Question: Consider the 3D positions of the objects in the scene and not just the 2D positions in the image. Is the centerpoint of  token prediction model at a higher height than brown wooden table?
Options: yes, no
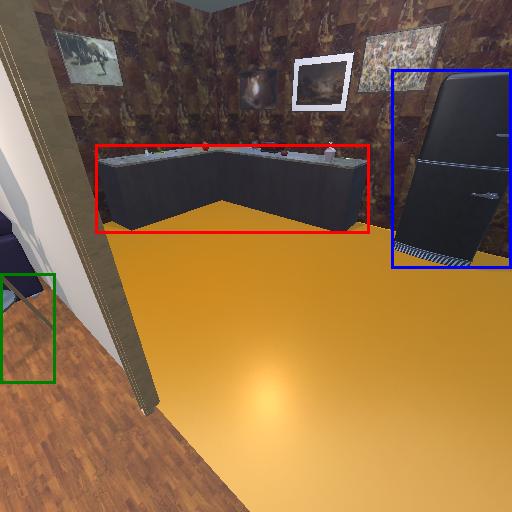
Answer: yes